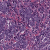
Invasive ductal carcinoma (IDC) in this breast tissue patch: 1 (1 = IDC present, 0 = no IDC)